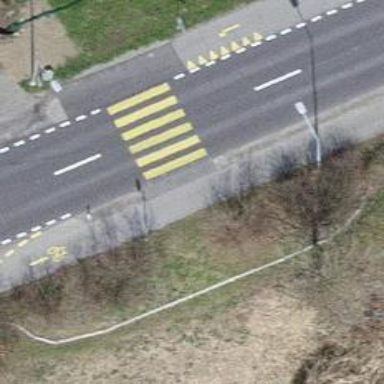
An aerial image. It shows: Uncontrolled zebra crossing on the road.